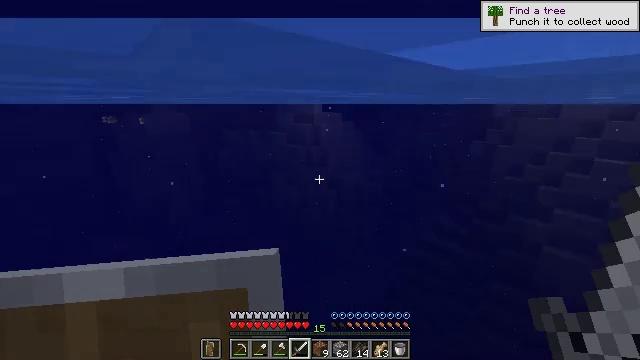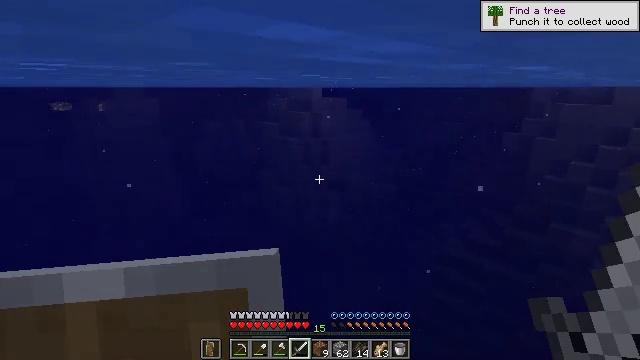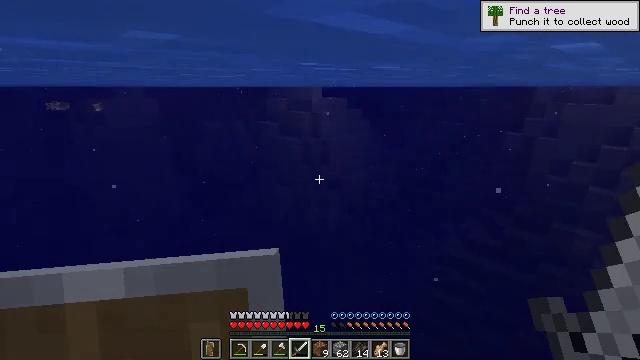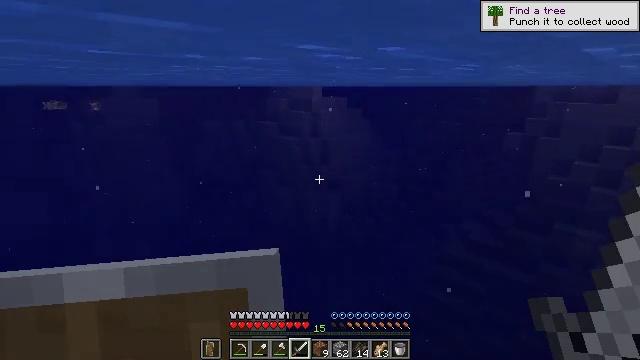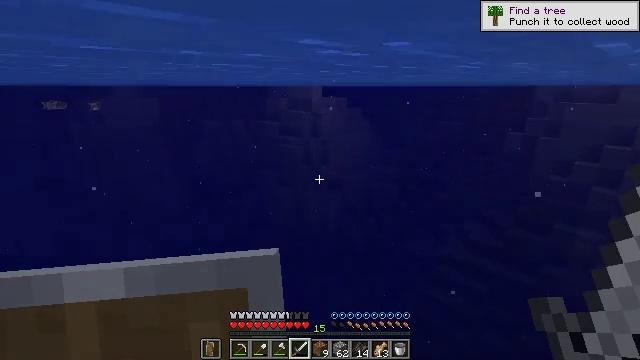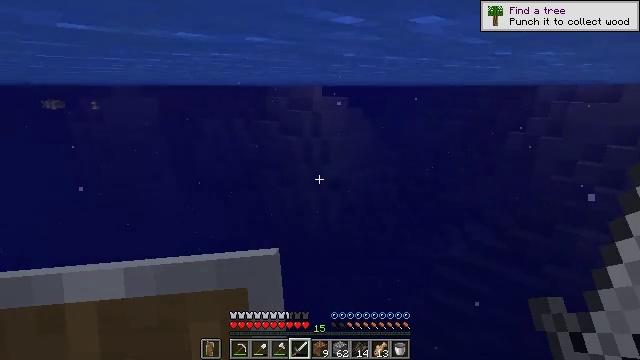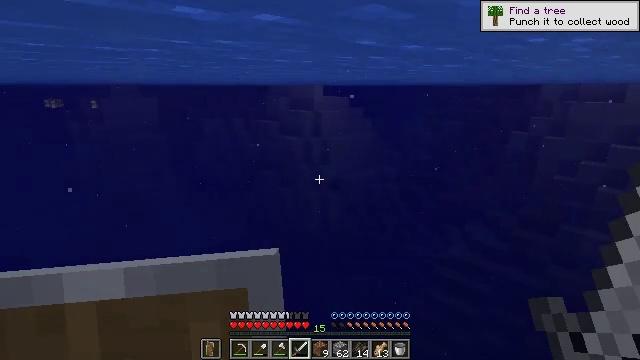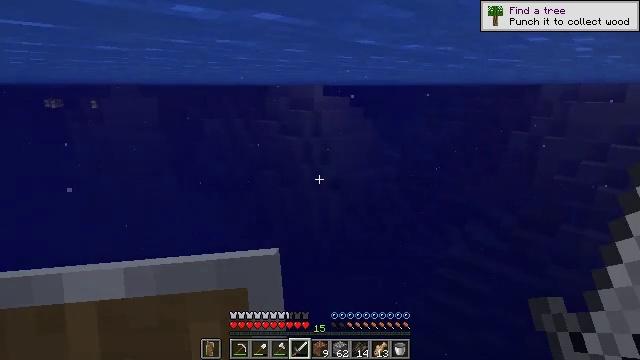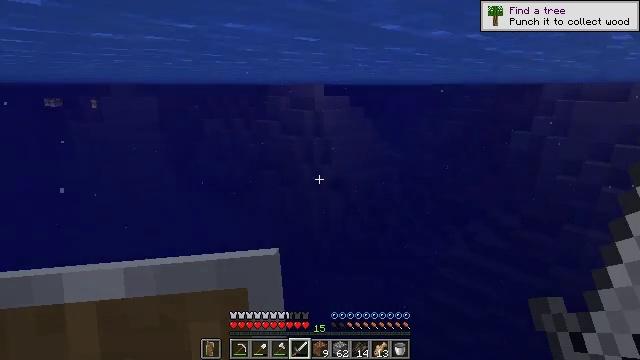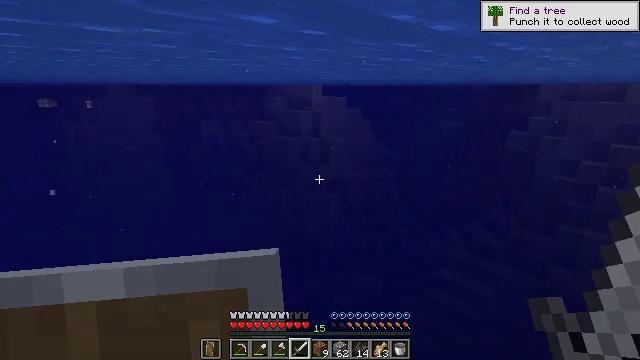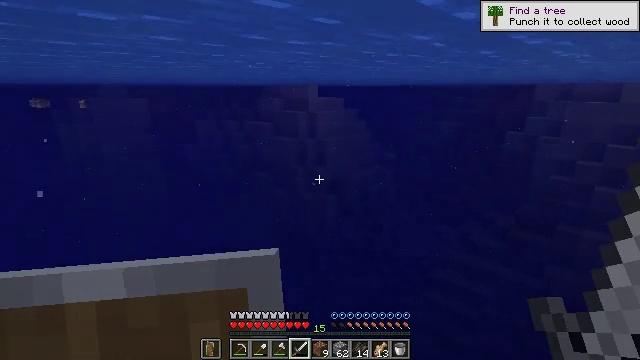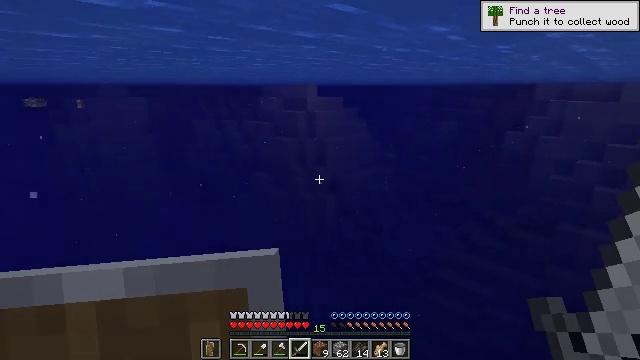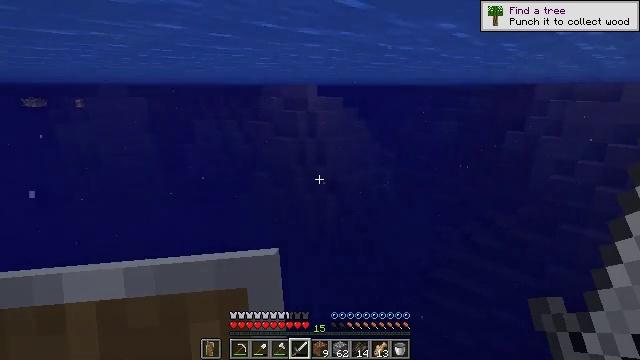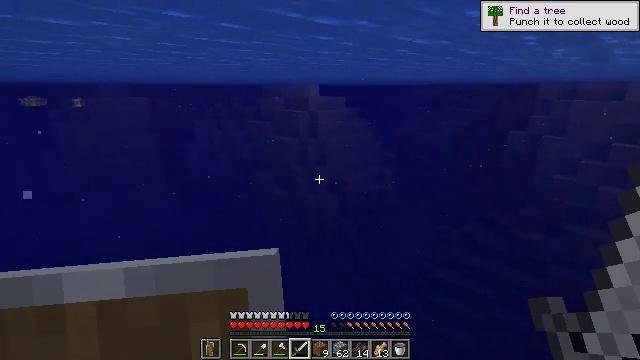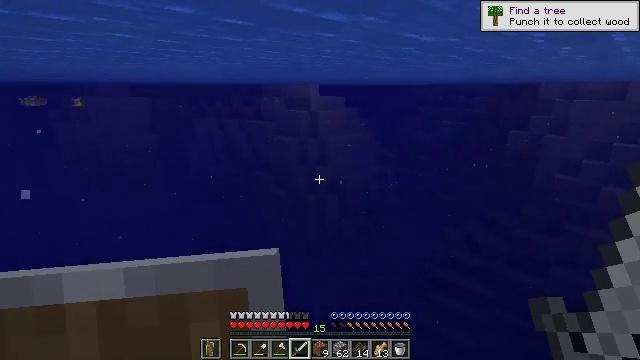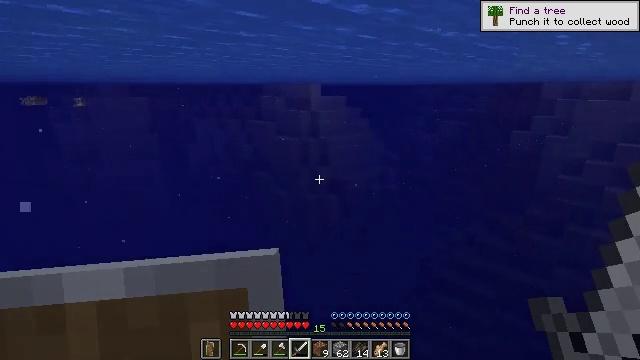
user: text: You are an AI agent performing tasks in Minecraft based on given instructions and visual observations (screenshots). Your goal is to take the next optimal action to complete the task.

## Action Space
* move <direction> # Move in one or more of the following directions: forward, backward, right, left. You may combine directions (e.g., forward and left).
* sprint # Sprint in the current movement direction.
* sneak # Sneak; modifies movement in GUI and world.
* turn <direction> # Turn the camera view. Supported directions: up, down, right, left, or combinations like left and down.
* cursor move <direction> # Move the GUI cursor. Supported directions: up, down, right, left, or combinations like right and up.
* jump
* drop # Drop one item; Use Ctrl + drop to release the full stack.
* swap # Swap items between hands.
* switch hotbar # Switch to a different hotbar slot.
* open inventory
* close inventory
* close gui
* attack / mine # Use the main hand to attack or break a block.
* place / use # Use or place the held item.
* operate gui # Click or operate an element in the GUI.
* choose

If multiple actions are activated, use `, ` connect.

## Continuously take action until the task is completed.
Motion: motion action
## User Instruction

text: Hunt a cod.
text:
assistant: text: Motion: move forward
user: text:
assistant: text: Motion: move forward
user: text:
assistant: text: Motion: move forward and move left
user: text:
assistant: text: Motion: move forward and move left
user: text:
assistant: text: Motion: move forward and move left
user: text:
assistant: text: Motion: move forward and move left
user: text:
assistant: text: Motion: move forward and move left
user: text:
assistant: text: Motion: move forward and move left
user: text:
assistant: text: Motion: move forward and move left
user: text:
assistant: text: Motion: move forward and move left
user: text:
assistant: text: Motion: move forward and move left
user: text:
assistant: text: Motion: move forward and move left
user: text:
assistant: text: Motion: move forward and move left
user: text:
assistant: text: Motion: move forward and move left
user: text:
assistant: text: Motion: move forward and move left, jump
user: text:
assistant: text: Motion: move forward and move left, jump
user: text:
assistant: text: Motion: move forward and move left, jump
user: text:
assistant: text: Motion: move forward and move left, jump
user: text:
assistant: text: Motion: move forward and move left, jump
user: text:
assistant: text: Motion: move forward and move left, jump
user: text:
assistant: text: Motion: move forward and move left, jump
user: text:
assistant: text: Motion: move forward and move left, turn left, jump
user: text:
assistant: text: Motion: move forward and move left, turn left, jump
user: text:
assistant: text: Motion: move forward and move left, turn left, jump
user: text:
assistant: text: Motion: move forward and move left, turn left, jump
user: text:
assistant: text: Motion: move forward and move left, turn left, jump
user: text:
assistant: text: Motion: move forward and move left, turn left, jump
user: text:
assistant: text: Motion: move forward and move left, turn left, jump
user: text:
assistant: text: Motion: move forward and move left, turn left, jump
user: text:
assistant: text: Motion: move forward